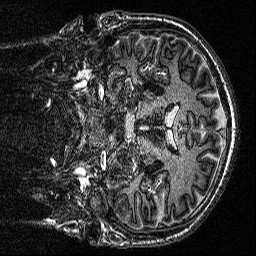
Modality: MP2RAGE
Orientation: coronal
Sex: male
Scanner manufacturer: siemens
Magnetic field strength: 3 T
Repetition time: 5 s
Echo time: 0.00292 s